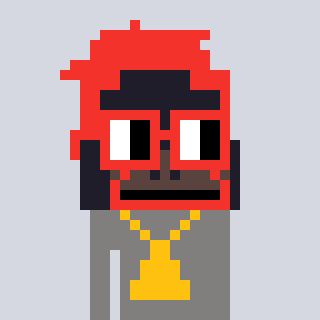
a pixel art character with square red glasses, a orangutan-shaped head and a bluegrey-colored body on a cool background